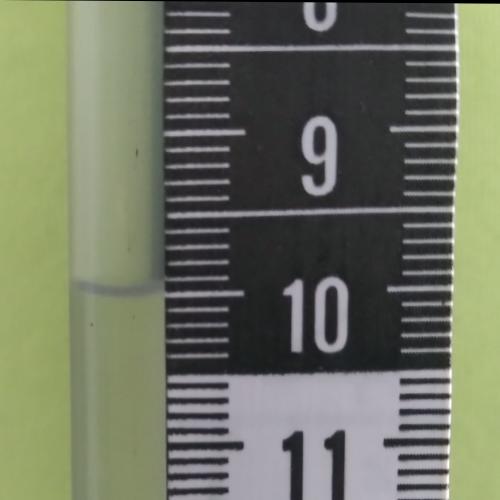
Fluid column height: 10.0 cm